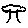
Label: tree